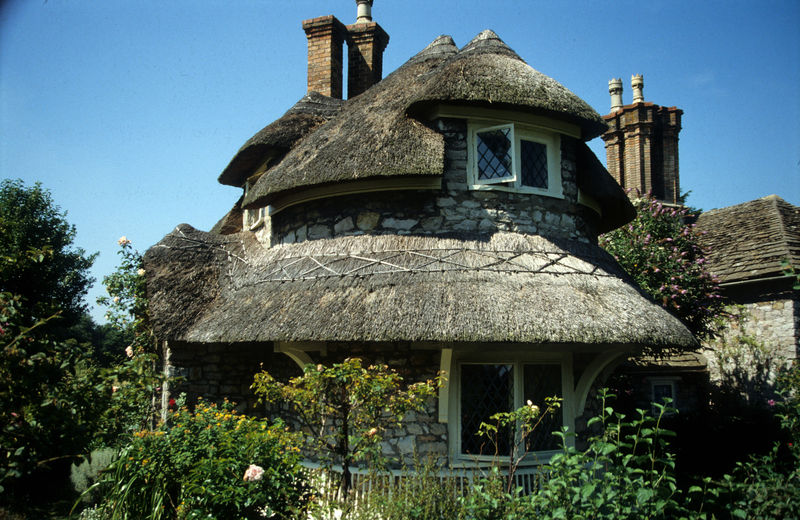
Titel: Model village, Einzelcottage
Künstler: John Nash
Standort: Bristol
Institution: Blaise Hamlet
Schlagwörter: baum, blau, blätter, himmel, schatten, weiß, bäume, gelb, grün, ocker, blume, blumen, braun, fenster, grau, hell, holz, licht, stroh, blüten, dach, gebäude, haus, park, rose, rosen, zaun, muster, architektur, stein, steine, häuser, natur, norden, schilf, strauch, busch, büsche, gatter, gebüsch, gitter, sonne, sträucher, land, pflanze, pflanzen, england, rosa, kamin, kamine, rund, schornstein, turm, garten, sommer, bogen, fassade, dächer, mauer, schornsteine, ziegel, hecke, steinmauer, wolkenlos, häuschen, window, balken, geländer, flieder, foto, fotografie, bögen, erker, veranda, offen, reetdach, strohdach, fensterrahmen, dachfenster, mauerwerk, flora, sonnig, quader, landhaus, sonnenschein, house, nature, holzfenster, konsolen, pavillon, fensterflügel, vordach, butzenscheiben, bruchstein, steinhaus, arts and crafts, bauwerk, profanbau, runddach, gemauert, naturstein, reed, reet, cottage, geöfnet, natursteine, feldstein, parkhaus, heimatstil, modern style, bleiverglasung, straw, konstrultion, strohdächer, dachüberstand, schilfdach, natursteinmauerwerk, eingewachsen, fleider, grüpn, massivbau, brchsteinmauerwerk, urig, natursteinbau, rosenranken, reetgras